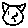
Label: cat